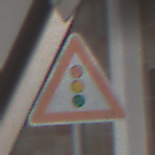
Verkehrszeichen: Lichtzeichenanlage
Umgebung: Roofed, Urban
Tageszeit: MorningAfternoon
Wetter: PartlyCloudy
Licht: Natural
Jahreszeit: NotSpecified
Kontrast: MediumContrast